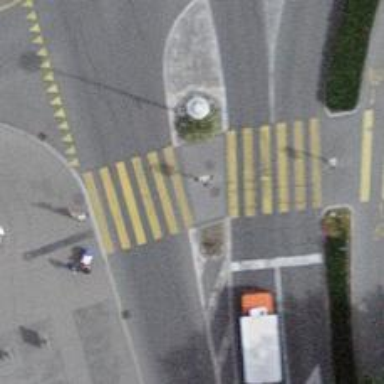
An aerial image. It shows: Uncontrolled zebra crossing with central island.